Question: A list of UIElements with the same height are added to a 'WrapPanel', and the XAML is
'''
<Grid>
<ListView ScrollViewer.HorizontalScrollBarVisibility="Disabled">
<ListView.ItemsPanel>
<ItemsPanelTemplate>
<WrapPanel />
</ItemsPanelTemplate>
</ListView.ItemsPanel>
</ListView >
</Grid>
'''
When run it looks like this

In order to get the item count of the first row, I tried to calculate the coordinates (relative to the listview) of each item's upper-left corner, by comparing each item's vertical offset with the first item, I can get the item count of the first row.
But the code can easily break if items have different height.
'''
ListView listView = (sender as ListView);
if (listView.Items.Count > 0)
{
UIElement firstItem = ((listView.Items)[0] as UIElement);
double y = firstItem.TranslatePoint(new Point(0, 0), listView).Y;
int counter = 0;
foreach (UIElement item in listView.Items)
{
if ((item.TranslatePoint(new Point(0, 0), listView).Y != y))
{
break;
}
counter++;
}
}
'''
What is the correct way to do this?
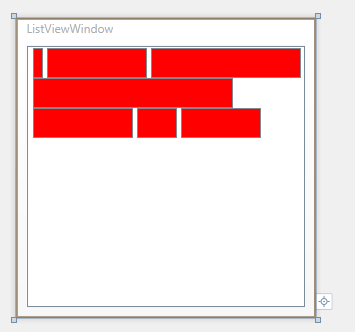
Answer: This method should get the job done:
'''
private static int GetItemsInFirstRow(ItemsControl itemsControl)
{
double previousX = -1;
int itemIndex;
for (itemIndex = 0; itemIndex < itemsControl.Items.Count; itemIndex++)
{
var container = (UIElement)itemsControl.ItemContainerGenerator
.ContainerFromIndex(itemIndex);
var x = container.TranslatePoint(new Point(), itemsControl).X;
if (x <= previousX)
{
break;
}
previousX = x;
}
return itemIndex;
}
'''